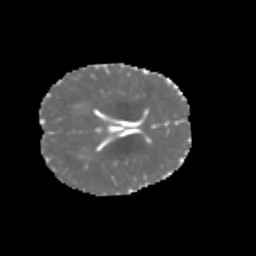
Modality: MD
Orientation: axial
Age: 7
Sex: male
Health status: healthy